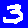
Digit: 3